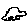
Label: car